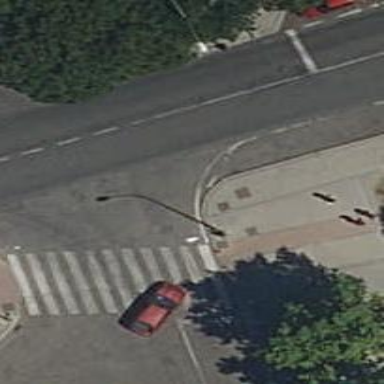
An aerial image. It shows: Kerb barrier.